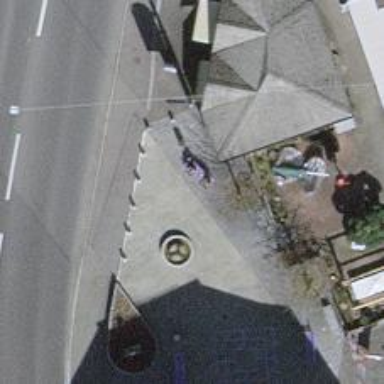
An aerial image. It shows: Bench for seating.